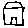
Label: house